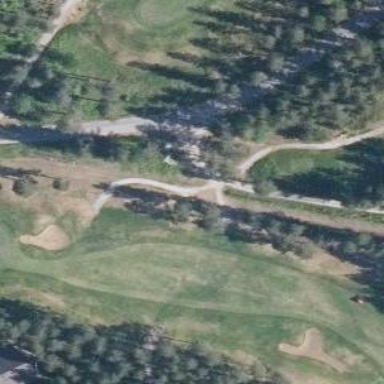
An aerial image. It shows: Footway that resembles golf path.